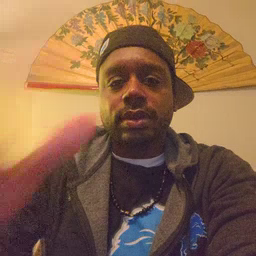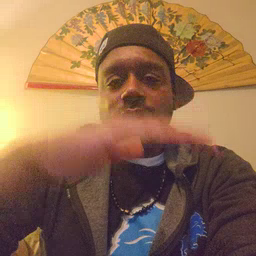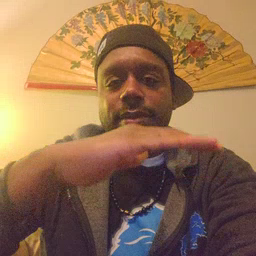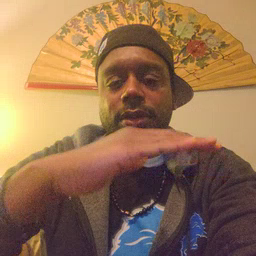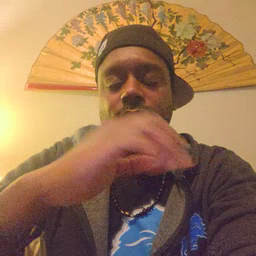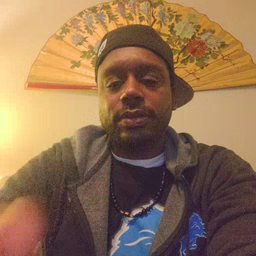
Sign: table